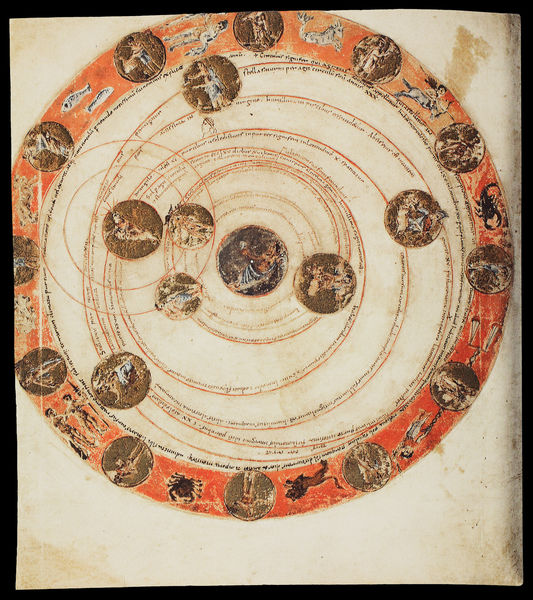
Titel: Ms. Voss lat. Q 79 Bibliothek der Rijksuniversiteit
Standort: Herkunft: Aachen (EU - D)
Institution: Leiden, Bibliothek der Reijksuniversiteit
Schlagwörter: rot, kreis, waage, medaillon, linie, jungfrau, kreise, fisch, löwe, schütze, stier, fische, krebs, widder, steinbock, buchmalerei, zwillinge, astrologie, sonnensystem, tierkreiszeichen, wassermann, monate, skorpion, planeten, zodiak, umlaufbahn, uchmalerei, tierkreiszeichenplaneten